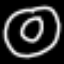
Label: donut